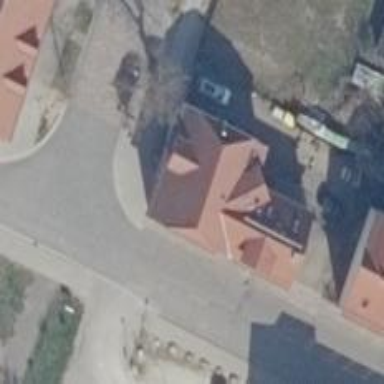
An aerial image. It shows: Fast food establishment.